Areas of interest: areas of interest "Industrial"
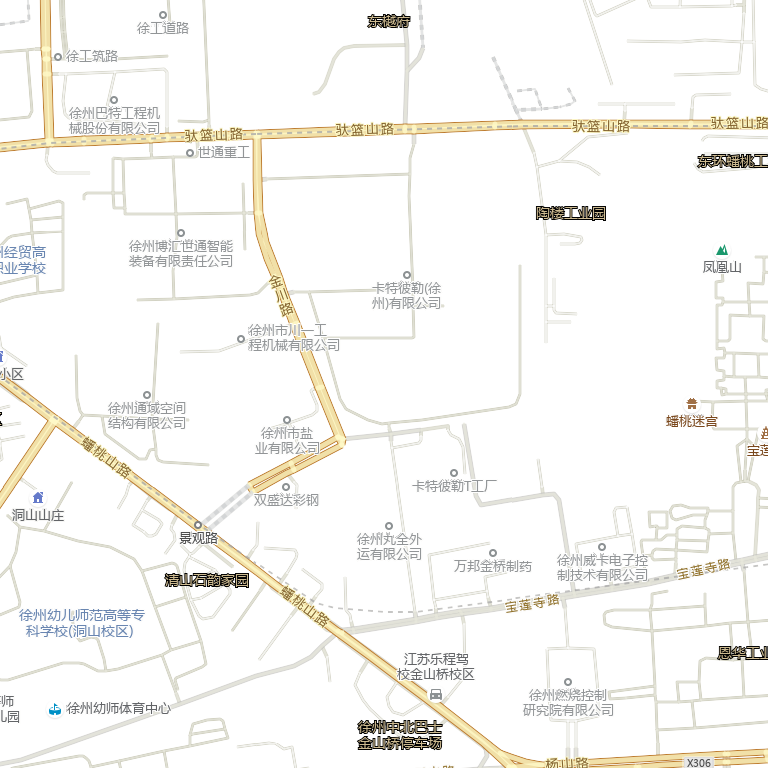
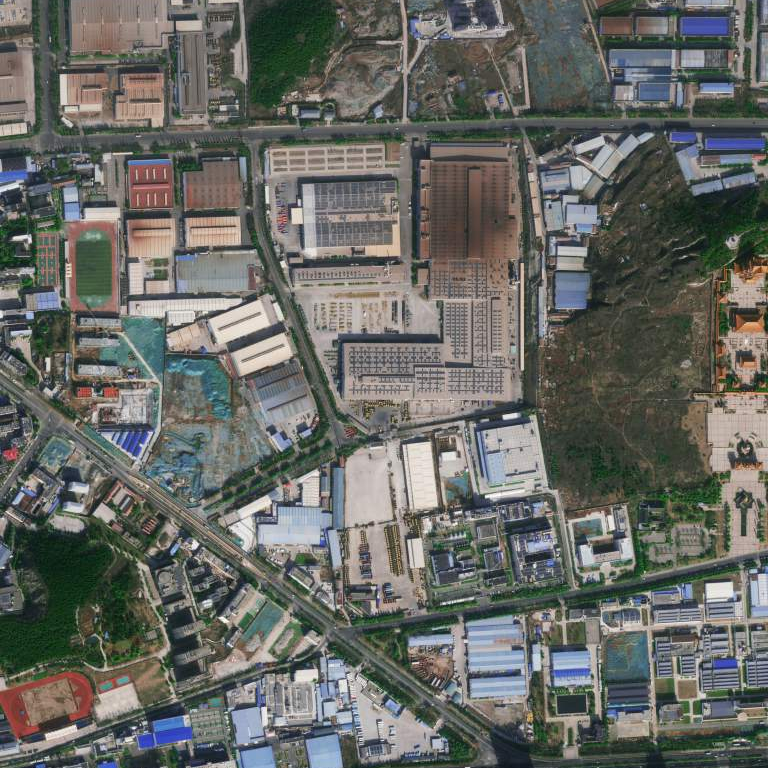